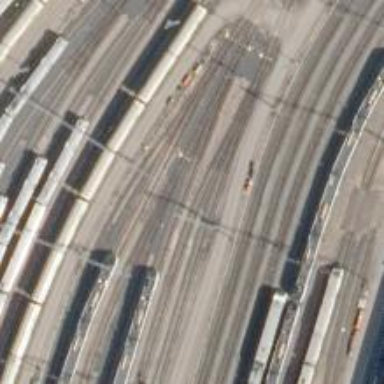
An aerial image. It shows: Railway yard with electrified contact lines.